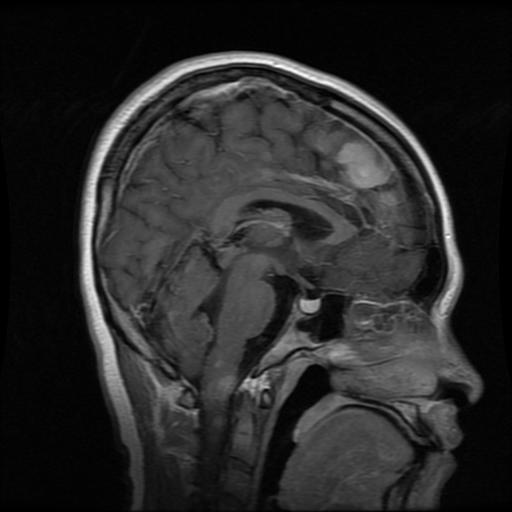
Label: meningioma